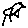
Label: bird